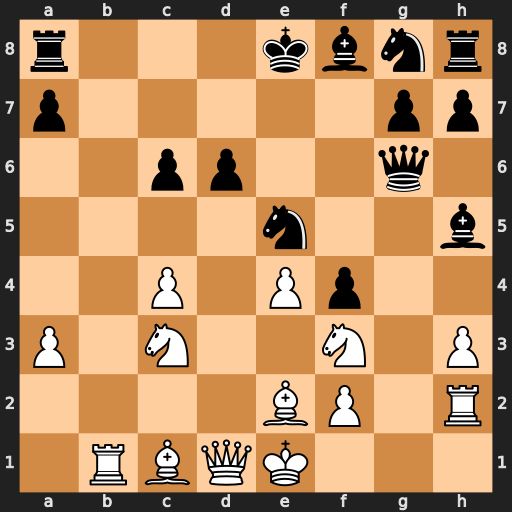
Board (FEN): r3kbnr/p5pp/2pp2q1/4n2b/2P1Pp2/P1N2N1P/4BP1R/1RBQK3
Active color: w
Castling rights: kq
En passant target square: -
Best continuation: Nxe5 Qg1+ Kd2 Qxd1+ Bxd1